Field crop: maize
Growth stage: 2
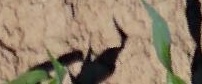
Species: maize